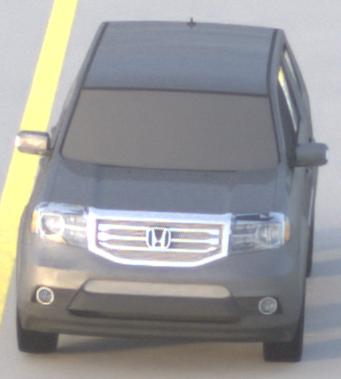
Make: Honda
Model: Pilot
Detailed model: Gen. 2 Facelift
Model produced from: 2012
Model produced until: 2015
Doors: 5
Color: gray
Road condition: dry road
Daytime: sunrise or sunset
Contrast: low contrast